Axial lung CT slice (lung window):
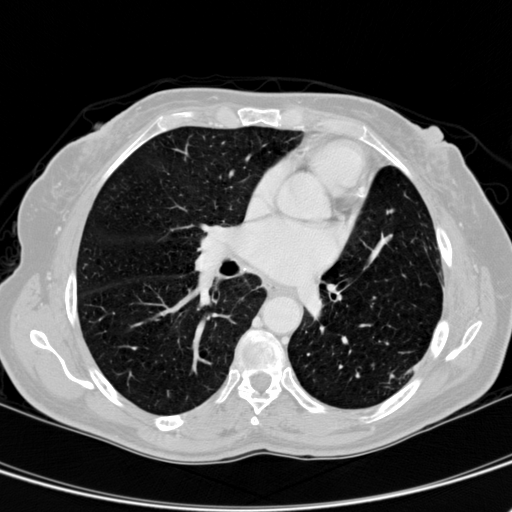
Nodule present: no